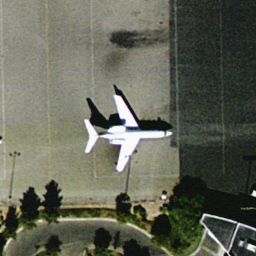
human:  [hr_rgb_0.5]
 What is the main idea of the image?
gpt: airplane